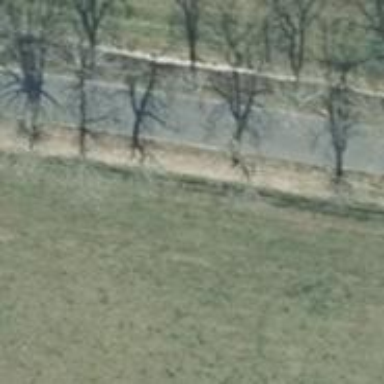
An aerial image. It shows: Avenue of deciduous broadleaved trees.